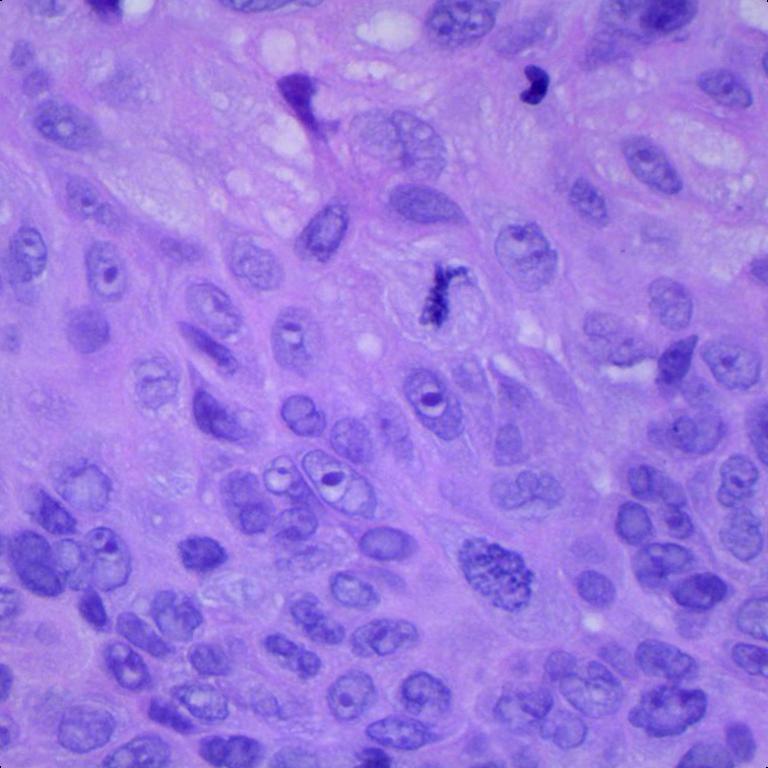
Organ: lung
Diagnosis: squamous carcinomas